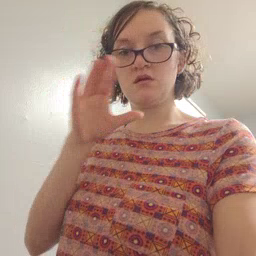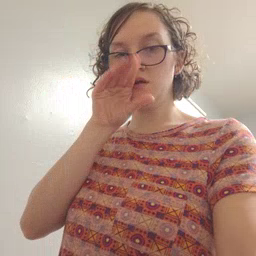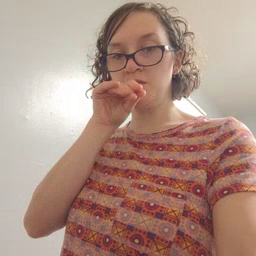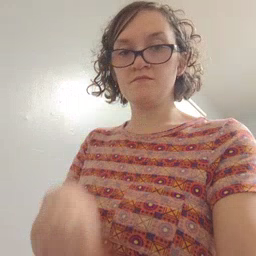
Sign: goose